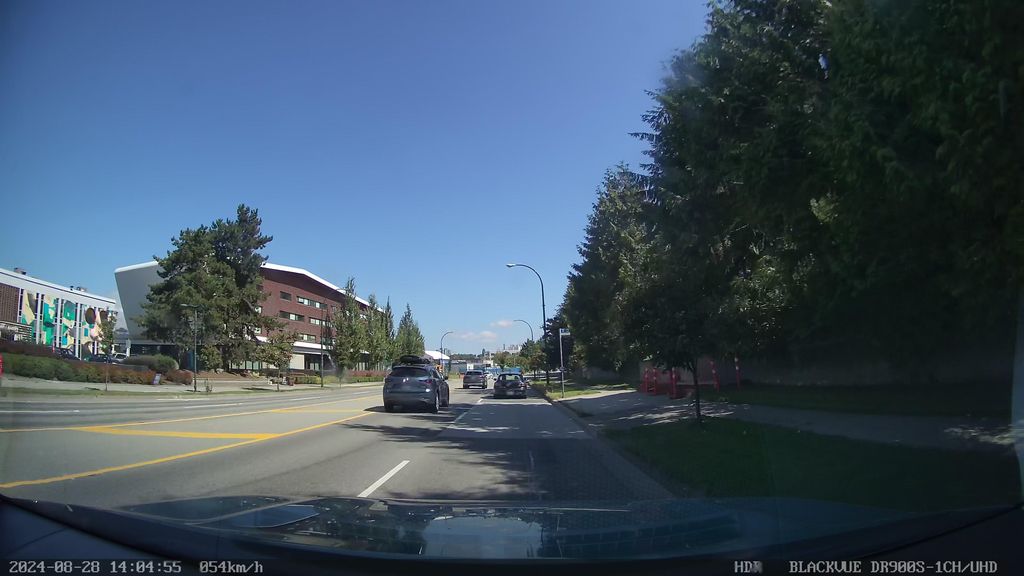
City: vancouver